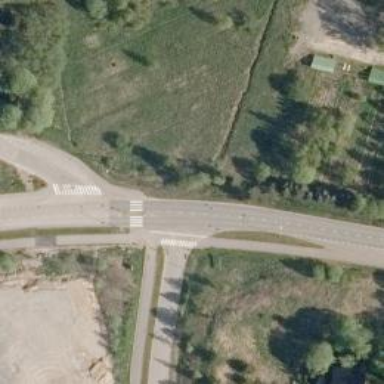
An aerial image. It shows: Island crossing on the road.